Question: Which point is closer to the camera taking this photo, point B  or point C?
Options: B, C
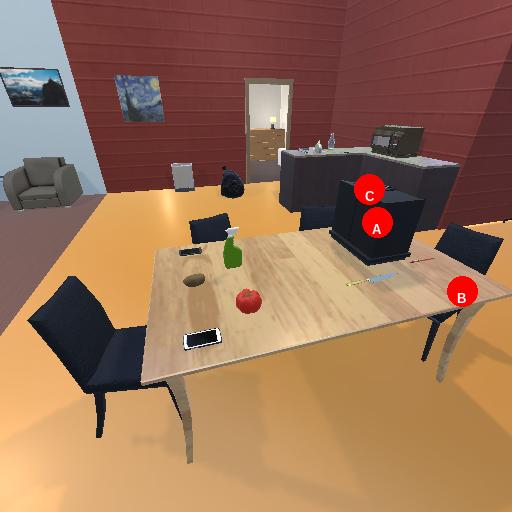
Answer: B